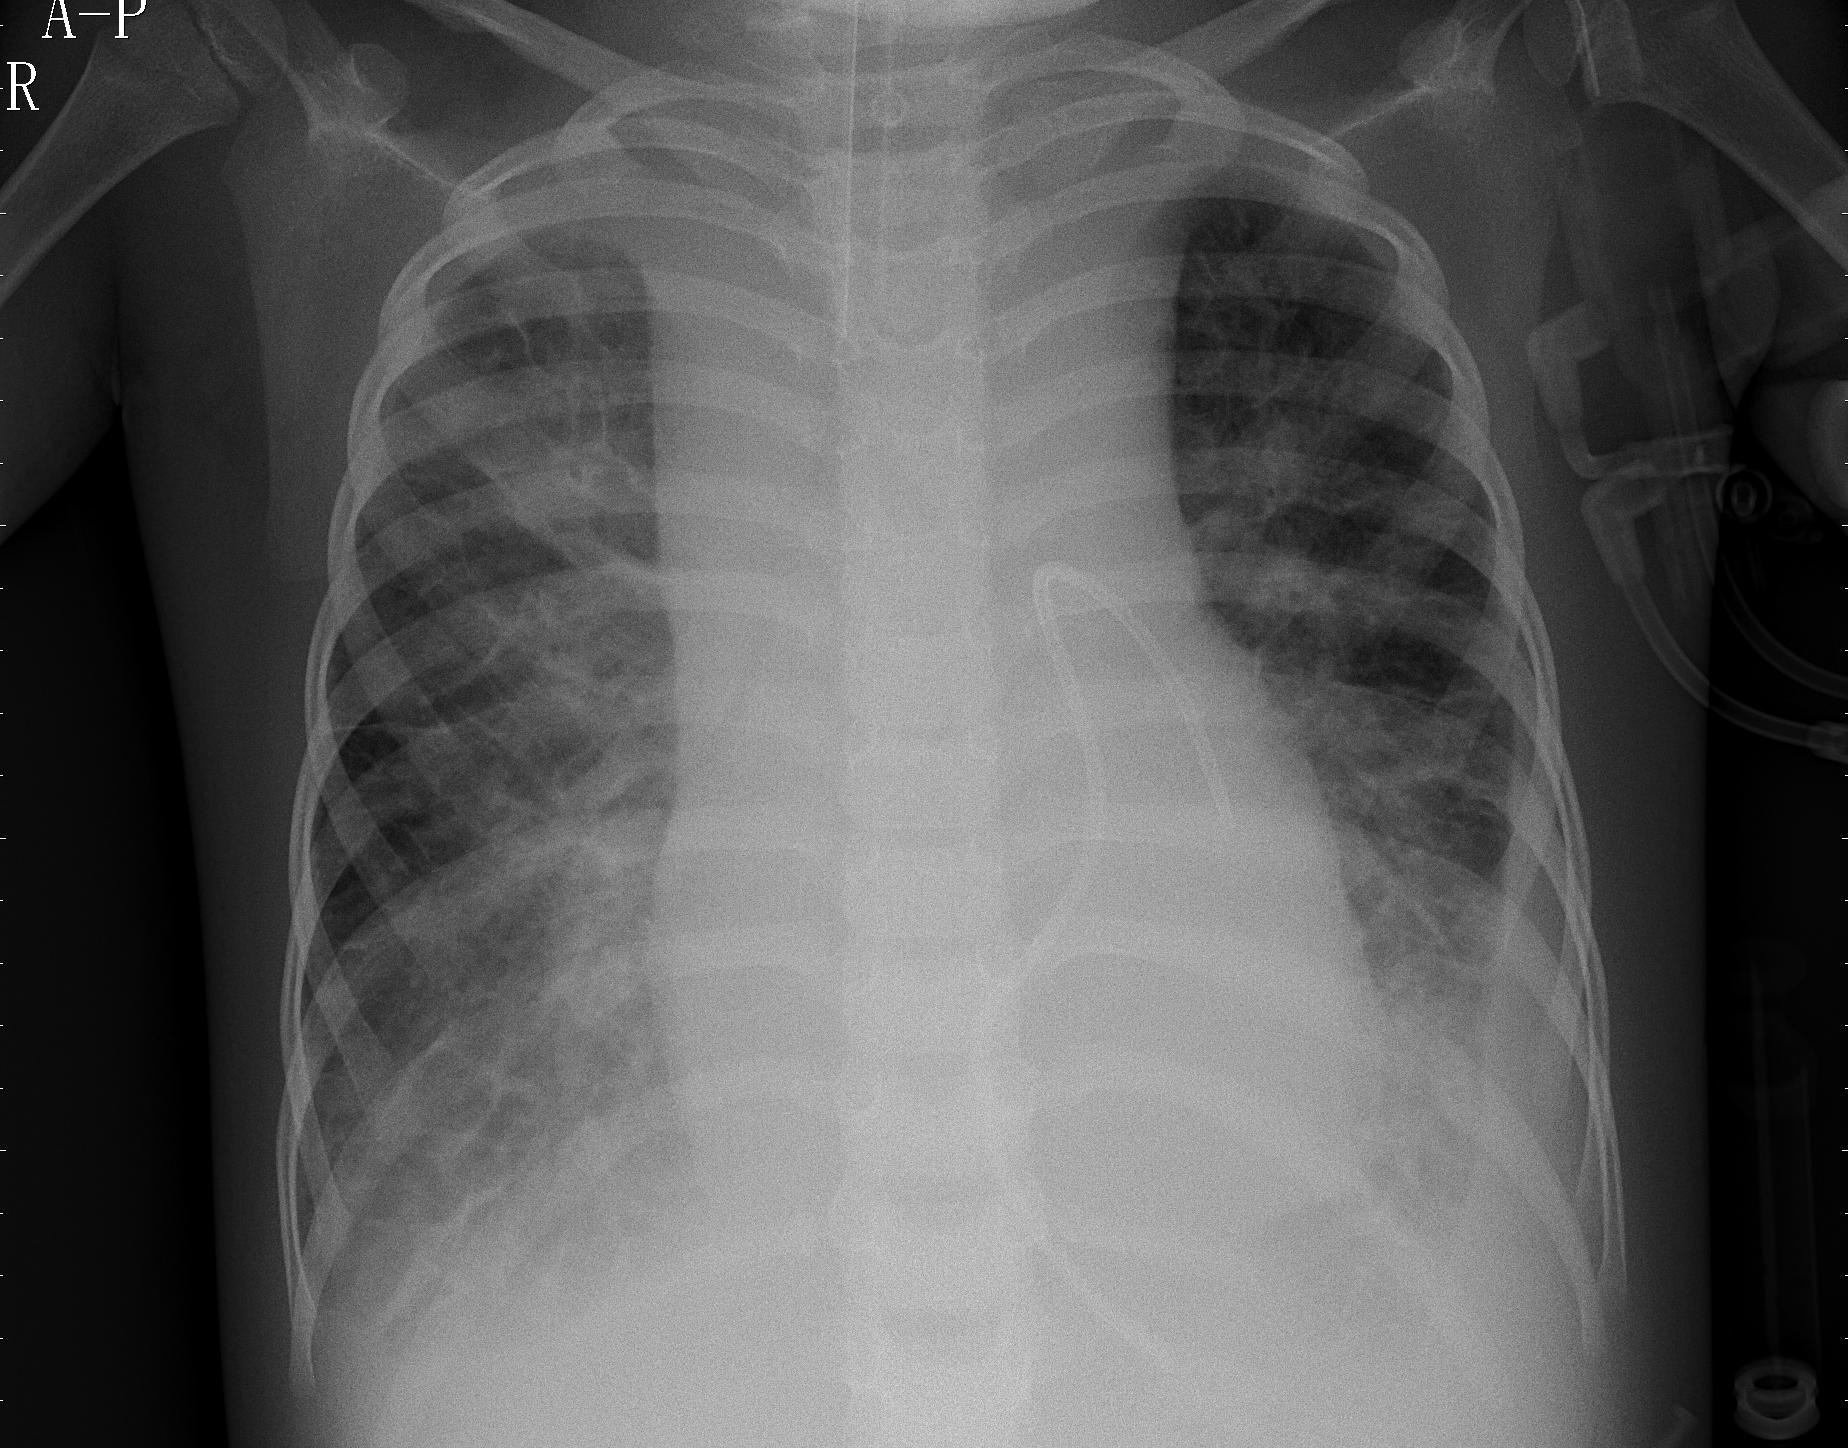
Diagnosis: PNEUMONIA